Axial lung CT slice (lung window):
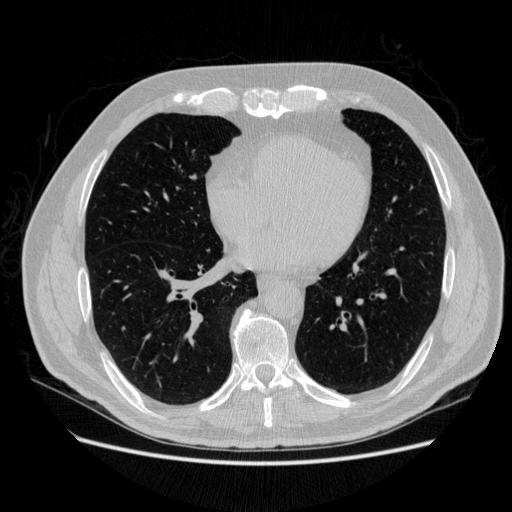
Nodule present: no